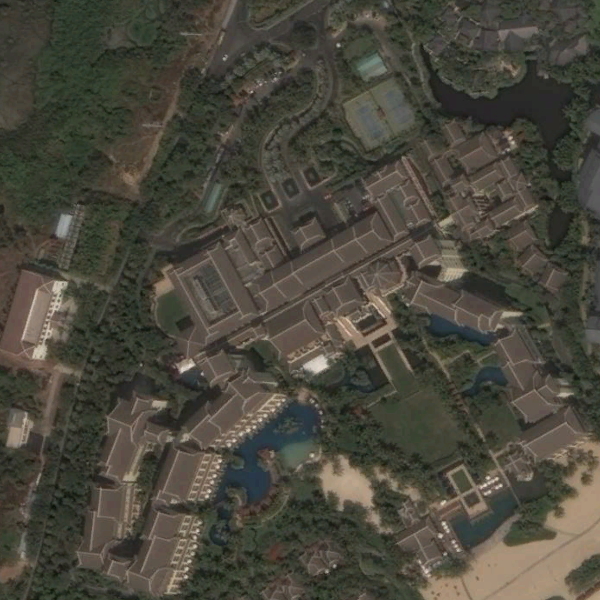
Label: Resort